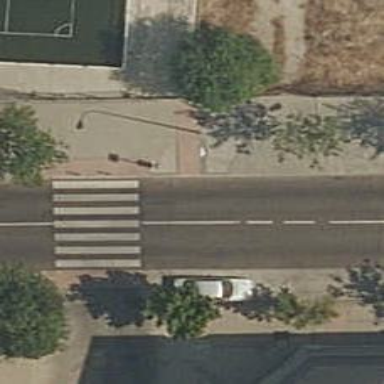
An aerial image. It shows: Pedestrian road.